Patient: sex M, age 60
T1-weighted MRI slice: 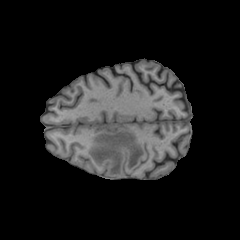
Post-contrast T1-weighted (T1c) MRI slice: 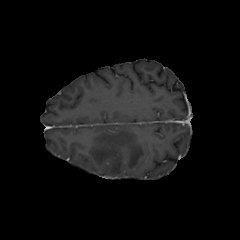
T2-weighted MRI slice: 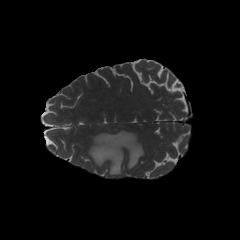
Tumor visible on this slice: yes
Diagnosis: Glioblastoma, IDH-wildtype
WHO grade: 4